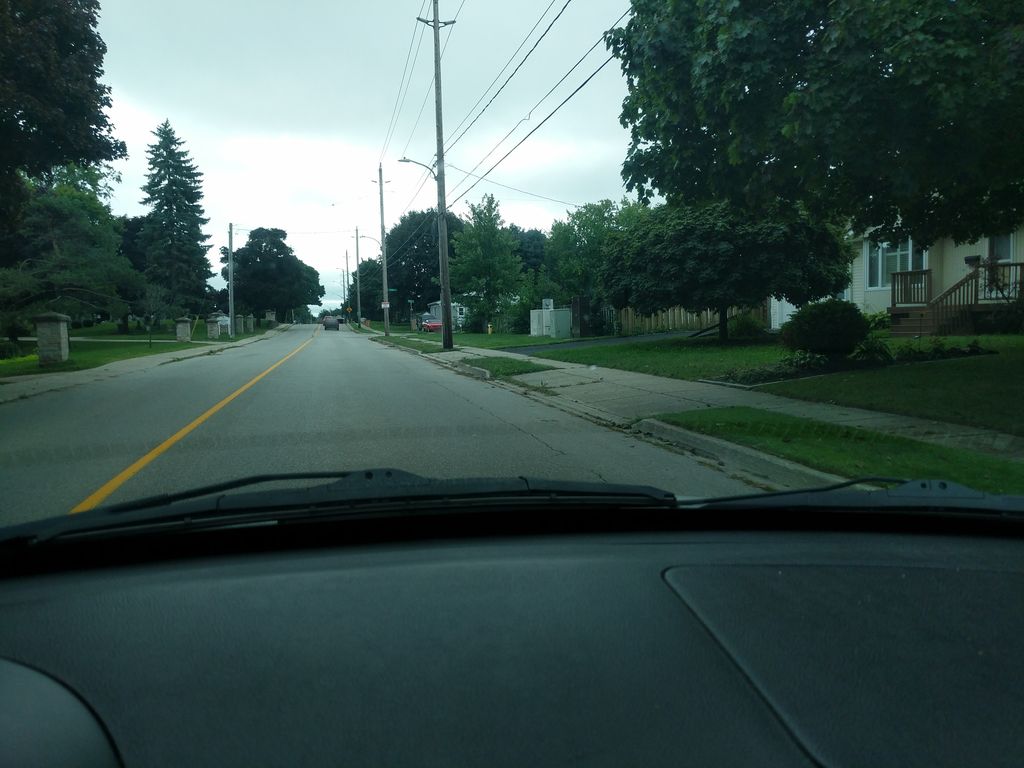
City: kitchener-waterloo